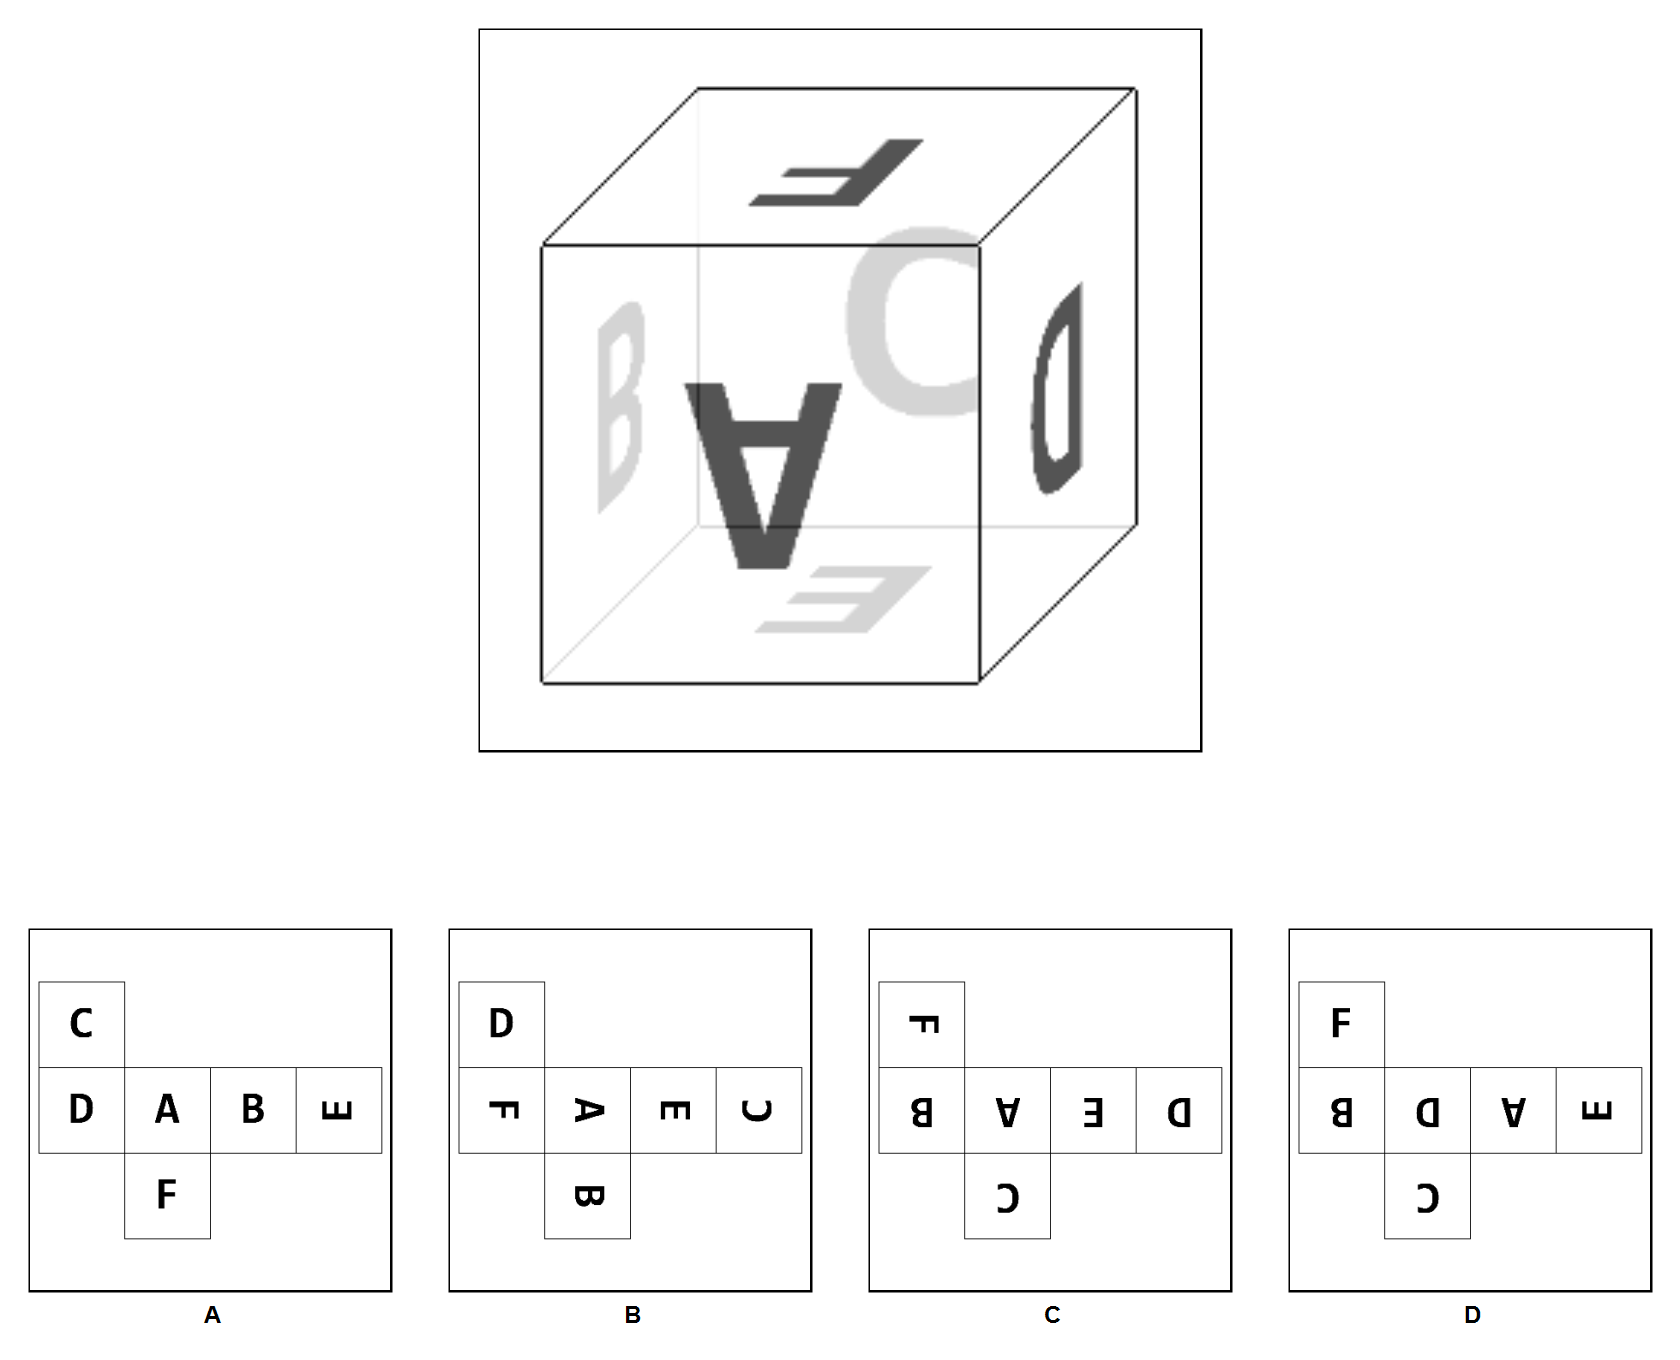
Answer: B